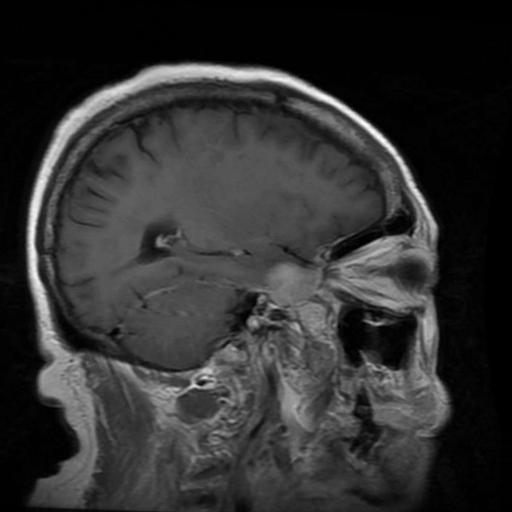
Label: meningioma